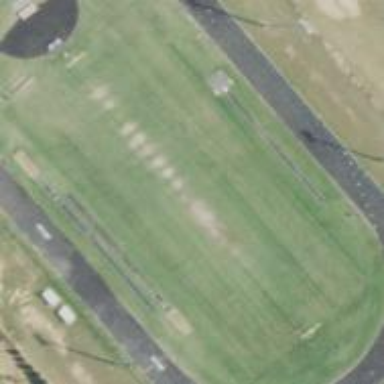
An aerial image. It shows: American football pitch for leisure and sport activities.